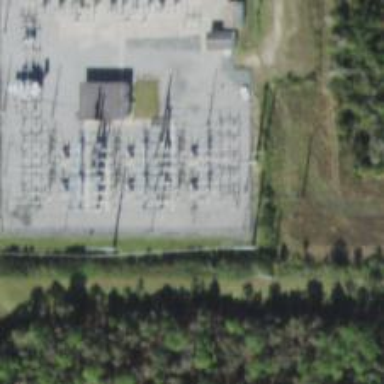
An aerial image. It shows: Switch used for power control.